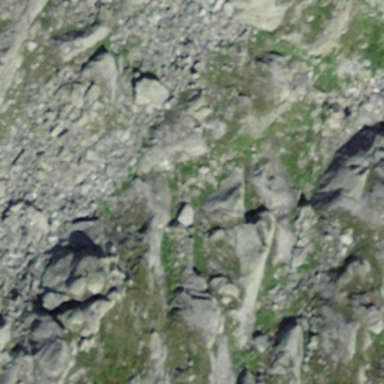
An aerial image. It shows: Landscape of bare rock.